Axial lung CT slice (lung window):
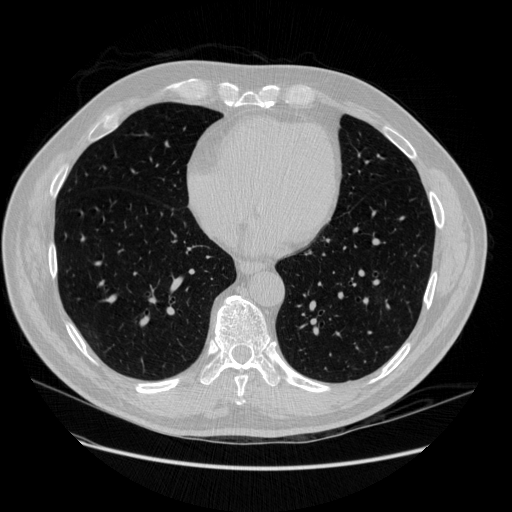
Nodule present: no